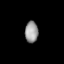
Tissue: lung
Cell type: Endothelial cells
Senescence score: 0.6286
Nuclear area (px): 277
Mean DAPI intensity: 151.069